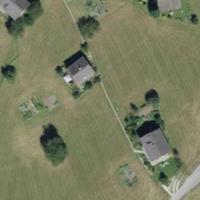
EUNIS habitat code: 24
Species observed at this site:
Geranium sanguineum